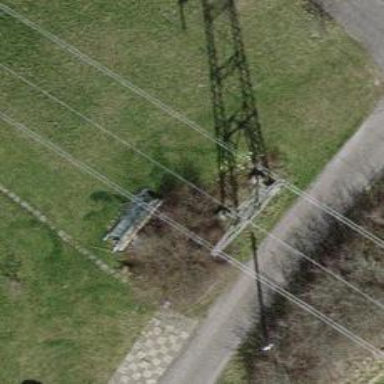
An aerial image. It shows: Power tower.